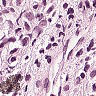
Metastatic tissue present: yes